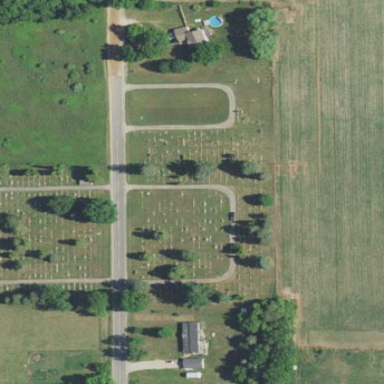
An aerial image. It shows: Cemetery.